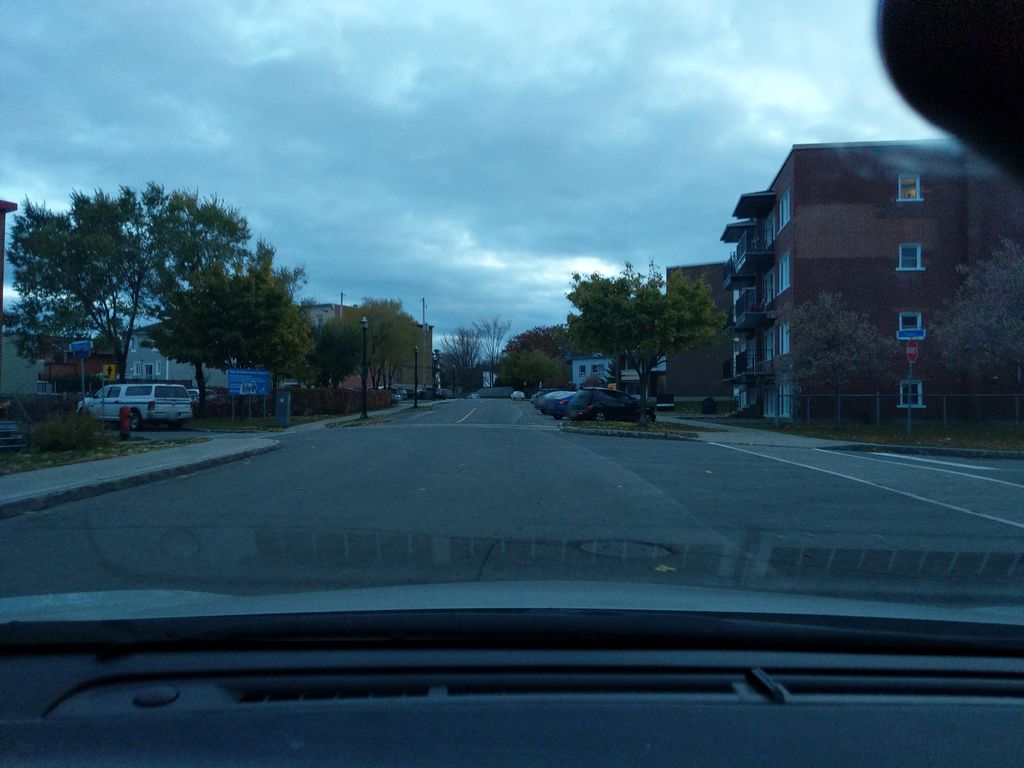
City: quebec_city